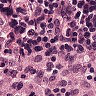
Metastatic tissue present: no